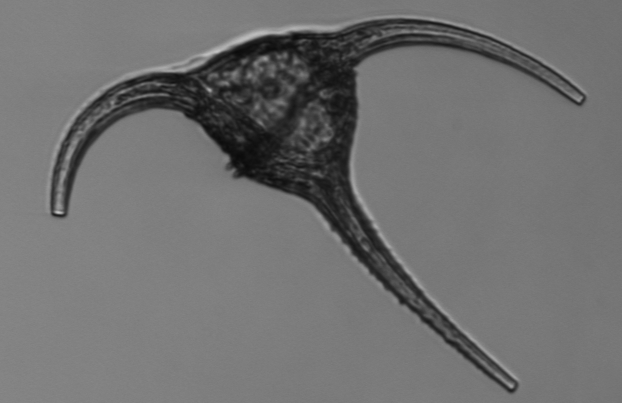
Label: Tripos